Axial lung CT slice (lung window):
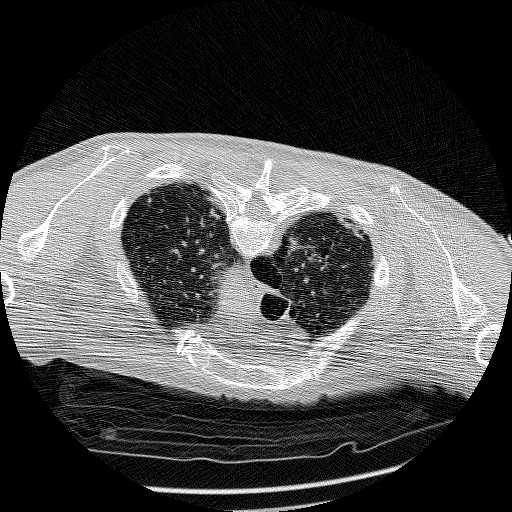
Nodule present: no